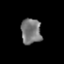
Tissue: prostate
Cell type: Fibroblasts
Senescence score: 0.6919
Nuclear area (px): 510
Mean DAPI intensity: 119.1